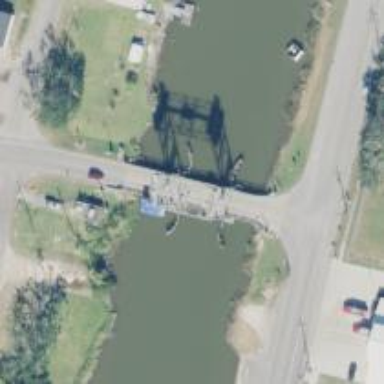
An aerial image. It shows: Lift bridge on secondary road.